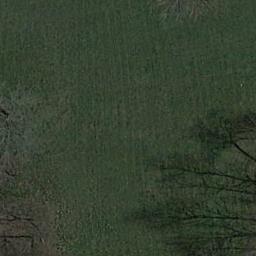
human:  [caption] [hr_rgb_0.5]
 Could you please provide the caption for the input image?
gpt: The meadow is dense but uneven .

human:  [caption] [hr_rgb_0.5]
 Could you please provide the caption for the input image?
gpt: The entire image is dominated by grass .

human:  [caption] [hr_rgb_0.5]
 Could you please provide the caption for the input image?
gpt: There are some trees on the meadow .

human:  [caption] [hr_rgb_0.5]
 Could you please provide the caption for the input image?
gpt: This meadow has dense grasses and some trees .

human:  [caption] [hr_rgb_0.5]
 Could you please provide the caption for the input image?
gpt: There are some withered trees on the green meadow .